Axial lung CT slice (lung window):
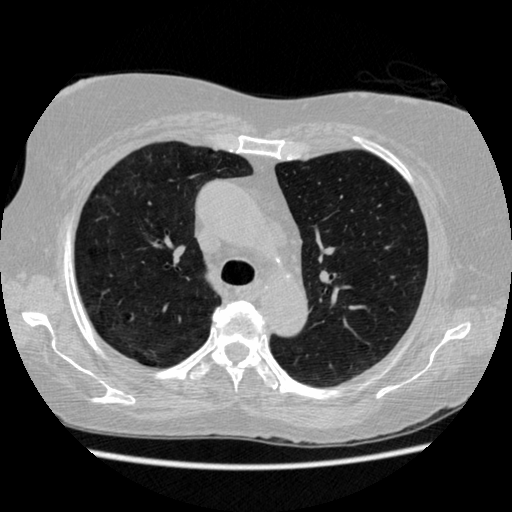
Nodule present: no